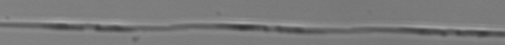
Label: Pseudo-nitzschia